Question: Want to make a page layout such as the picture below. There are three major components, 'frameleft', 'framemid' and 'frameright'. While 'framemid' houses the page content, the other two components are just borders with transparent '.png' files in them.
Question is how to make 'frameleft' and 'frameright' scale properly with 'framemid'? I found a similar question posed earlier <URL>, does not apply when the images in the side components are transparent.

My solution so far relies on housing these components in a div and setting its height manually. It's obviously not optimal, since I would ideally have the entire ensemble inferring this height from 'framemid'.
houses the three components inside a div with predefined height.
'''
<div style="height: 500px">
<div class="frameside frameleft"></div>
<div class="framemid"> some content </div>
<div class="frameside frameright"></div>
</div>
'''
scales the side images with respect to the housing component.
'''
.frameside {
background-repeat: repeat-y;
float: left;
width: 10px;
height: 100%;
}
.frameleft { background-image: url("frame_left.png"); }
.frameright { background-image: url("frame_right.png"); }
.framemid {
width: 500px;
float: left;
}
'''
I'd rather not have to accept a CSS3 or HTML5 solution/trick, because this has to work with most browsers.
See this <URL>, courtesy of Warface, for a play-able-version.
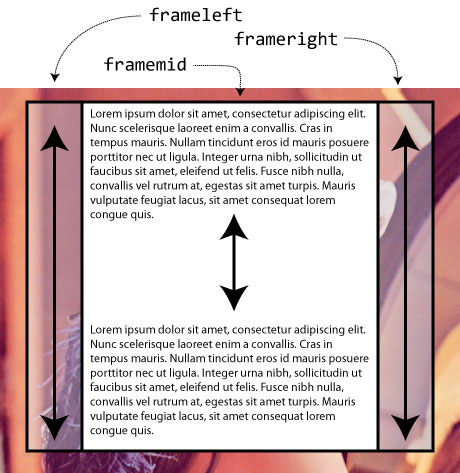
Answer: > Does anything need to go in the left/right other than the background? - thirtydot@thirtydot Maybe in the
future - "yes", but let's say "no", for now.
If stuff might need to go in there, this is an option: <URL>
It works in IE7+ and all modern browsers.
'''
<div class="frameouter">
<div class="frameside frameleft"></div>
<div class="framemid">content</div>
<div class="frameside frameright"></div>
</div>
'''
'''
.frameouter {
border: 2px solid #444;
overflow: hidden;
position: relative
}
.frameside {
background-repeat: repeat-y;
width: 10px;
position: absolute;
top: 0;
bottom: 0
}
.frameleft {
background-image: url(http://dummyimage.com/64x64/f0f/fff);
left: 0
}
.frameright {
background-image: url(http://dummyimage.com/64x64/00f/fff);
right: 0
}
.framemid {
margin: 0 10px;
background: #ccc
}
'''